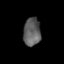
Tissue: prostate
Cell type: Myeloid cells
Senescence score: 0.3467
Nuclear area (px): 477
Mean DAPI intensity: 93.889